Interaction volume radius: 10 \u00c5
Interaction volume height: 15 \u00c5
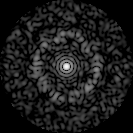
Disorder parameter: 0.8549